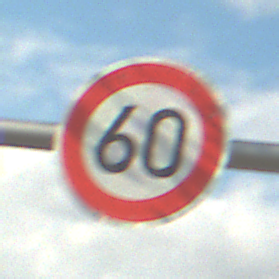
Verkehrszeichen: Geschwindigkeit60
Umgebung: Outdoor, RoadRail
Tageszeit: MorningAfternoon
Wetter: PartlyCloudy
Licht: Natural
Jahreszeit: NotSpecified
Kontrast: HighContrast